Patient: sex F, age 69
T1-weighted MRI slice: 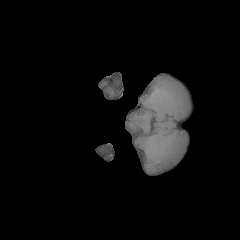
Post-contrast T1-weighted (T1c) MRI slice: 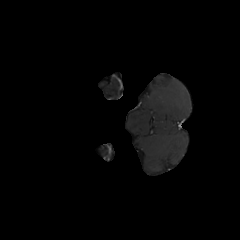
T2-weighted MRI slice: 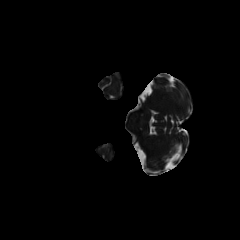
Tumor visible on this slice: no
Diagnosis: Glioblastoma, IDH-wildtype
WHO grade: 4